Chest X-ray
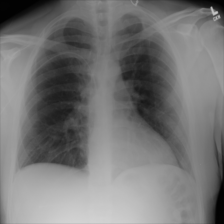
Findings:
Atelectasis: negative
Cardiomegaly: negative
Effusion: negative
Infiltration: negative
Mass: negative
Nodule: negative
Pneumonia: negative
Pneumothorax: negative
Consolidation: negative
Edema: negative
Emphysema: negative
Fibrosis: negative
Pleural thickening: negative
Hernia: negative